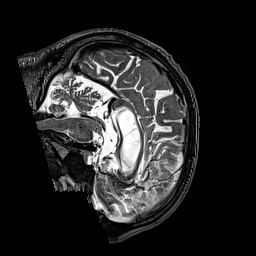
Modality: T2w
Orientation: sagittal
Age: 58
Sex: male
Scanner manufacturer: siemens
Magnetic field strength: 3 T
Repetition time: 3.2 s
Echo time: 0.567 s